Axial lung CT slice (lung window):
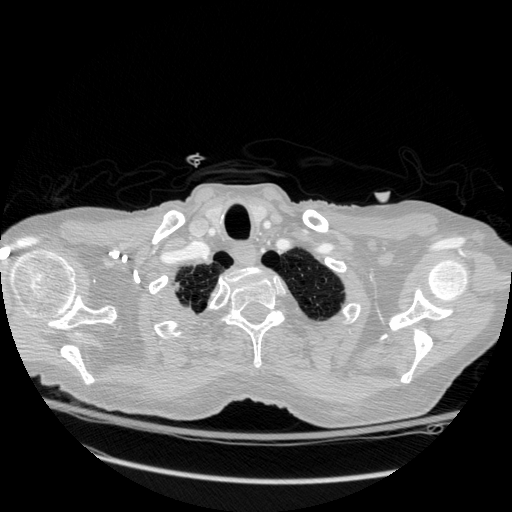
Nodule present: no